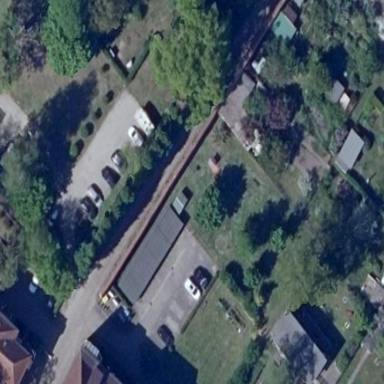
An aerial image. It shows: Concrete parking area.